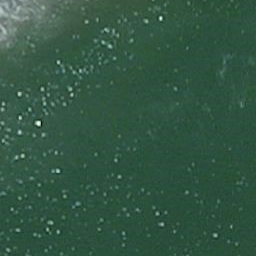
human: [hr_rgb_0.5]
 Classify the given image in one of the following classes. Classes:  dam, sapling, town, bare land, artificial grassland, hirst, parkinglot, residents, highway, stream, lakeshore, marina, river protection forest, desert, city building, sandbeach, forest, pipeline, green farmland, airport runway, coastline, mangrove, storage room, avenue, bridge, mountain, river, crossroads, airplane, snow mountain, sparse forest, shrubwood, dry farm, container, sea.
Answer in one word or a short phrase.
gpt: sea